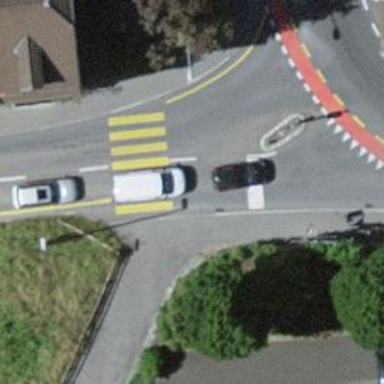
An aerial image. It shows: Footway that serves as traffic island.